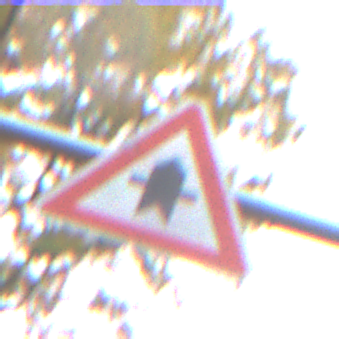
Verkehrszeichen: Vorfahrt
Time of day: Midday
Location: Outdoor (Nature)
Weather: Overcast
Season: Autumn
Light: Natural